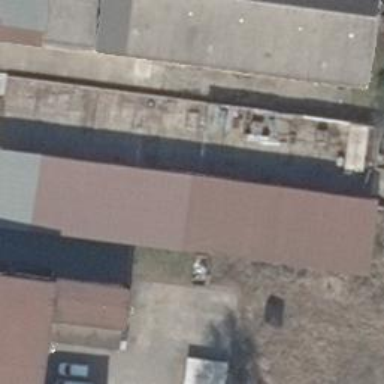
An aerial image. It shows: Industrial building.